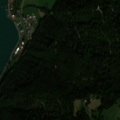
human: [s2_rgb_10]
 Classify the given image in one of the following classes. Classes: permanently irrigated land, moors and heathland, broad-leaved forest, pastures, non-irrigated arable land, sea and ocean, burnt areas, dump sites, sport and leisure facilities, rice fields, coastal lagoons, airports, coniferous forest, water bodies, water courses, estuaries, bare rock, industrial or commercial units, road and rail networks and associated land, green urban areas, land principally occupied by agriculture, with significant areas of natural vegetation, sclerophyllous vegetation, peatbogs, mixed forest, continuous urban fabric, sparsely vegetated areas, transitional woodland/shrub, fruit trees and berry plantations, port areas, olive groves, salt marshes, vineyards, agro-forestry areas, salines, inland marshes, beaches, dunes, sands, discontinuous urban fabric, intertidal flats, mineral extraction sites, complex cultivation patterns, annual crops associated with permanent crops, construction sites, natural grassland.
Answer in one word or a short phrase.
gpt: discontinuous urban fabric, pastures, complex cultivation patterns, mixed forest, water bodies